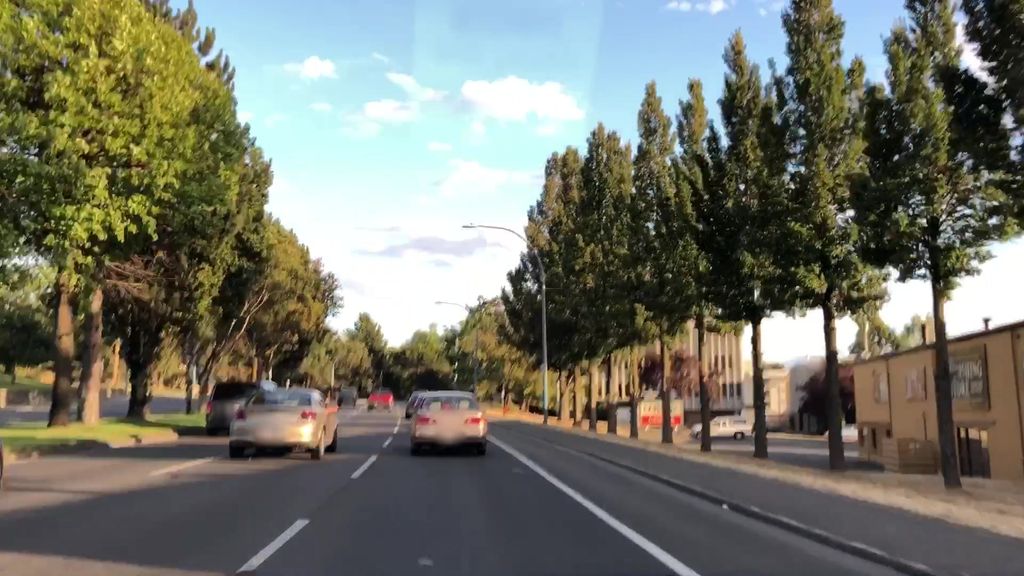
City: victoria